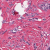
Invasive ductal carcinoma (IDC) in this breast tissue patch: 0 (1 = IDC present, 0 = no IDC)